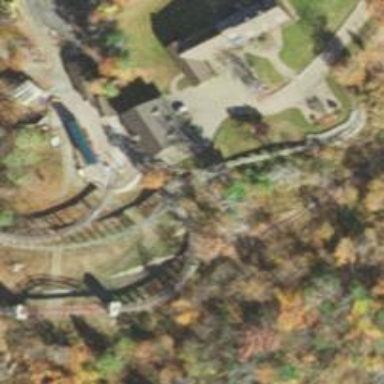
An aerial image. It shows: Miniature railway.